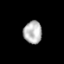
Tissue: lung
Cell type: Others
Senescence score: 0.2083
Nuclear area (px): 410
Mean DAPI intensity: 181.027